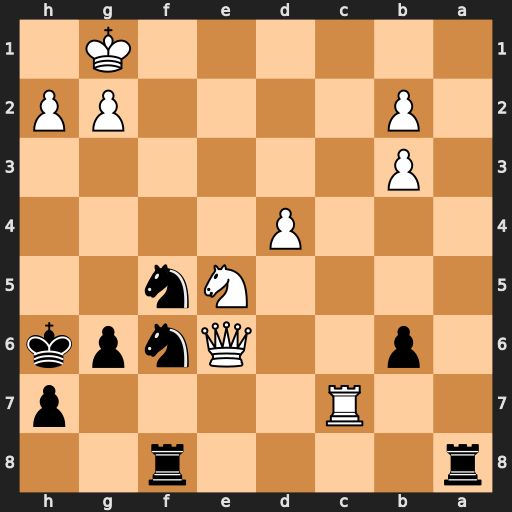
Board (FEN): r4r2/2R4p/1p2Qnpk/4Nn2/3P4/1P6/1P4PP/6K1
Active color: b
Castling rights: -
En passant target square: -
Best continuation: Ra1+ Kf2 Ne4+